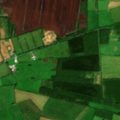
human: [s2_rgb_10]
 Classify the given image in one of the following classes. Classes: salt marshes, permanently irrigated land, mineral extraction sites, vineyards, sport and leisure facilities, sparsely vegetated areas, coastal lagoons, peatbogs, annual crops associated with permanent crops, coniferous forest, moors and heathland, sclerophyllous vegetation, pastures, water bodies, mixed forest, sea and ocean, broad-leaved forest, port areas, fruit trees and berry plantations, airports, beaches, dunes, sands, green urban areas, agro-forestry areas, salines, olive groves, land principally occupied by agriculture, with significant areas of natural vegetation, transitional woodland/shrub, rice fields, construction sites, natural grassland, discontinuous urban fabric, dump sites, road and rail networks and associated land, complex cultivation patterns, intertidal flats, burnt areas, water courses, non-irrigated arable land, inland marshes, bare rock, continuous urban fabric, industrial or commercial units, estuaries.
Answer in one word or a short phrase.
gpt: non-irrigated arable land, pastures, mixed forest, peatbogs